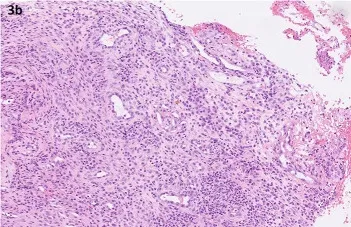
Histopathology of the biopsy specimens taken from the lower jaw (first biopsy). (b) Recanalization of the small vessels in the inflamed gingival mucosa (mark). Note the intense mixed inflammatory infiltrate in the background and the swollen endothelial cells. HE, original magnification, x20.
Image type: pathology (h&e)